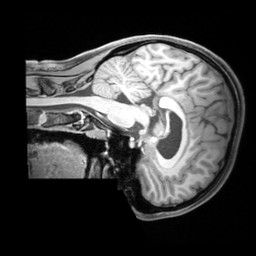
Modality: T1w
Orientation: sagittal
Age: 21
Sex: female
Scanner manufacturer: siemens
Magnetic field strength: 3 T
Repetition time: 1.97 s
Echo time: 0.00206 s